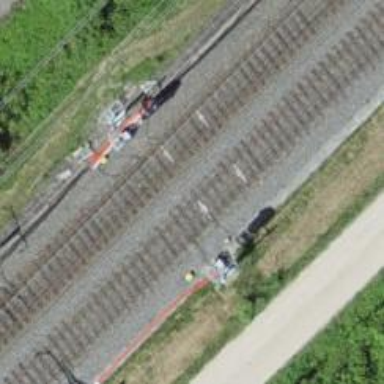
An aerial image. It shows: Railway signal.